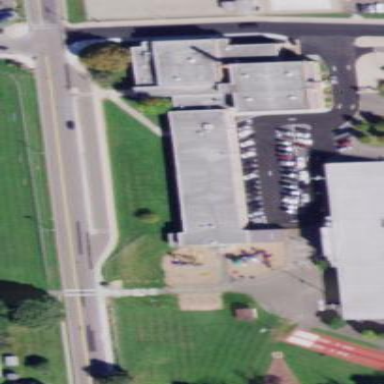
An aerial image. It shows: School building.